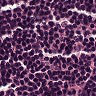
Metastatic tissue present: no